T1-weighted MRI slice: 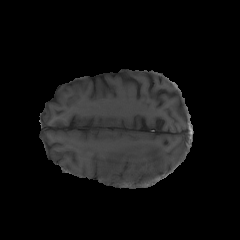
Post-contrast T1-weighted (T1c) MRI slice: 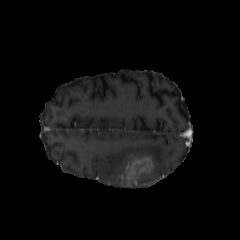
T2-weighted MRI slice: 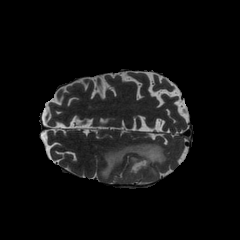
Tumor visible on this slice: yes